Question: The top query looks in a table that will only ever have one record per statement, so if a customer has 7 statements the number of rows should be 7 and the query would list them like so 1,2,3,4,5,6,7
The bottom query looks in a table which will have the 7 statements like above, but more often than not, they will be split, so if there is 2 lines for each statement there would be 14, i.e. 1,1,2,2,3,3,4,4,5,5,6,6,7,7
Now, what I'm trying to achieve is the following, the top query is fine as it is, however the bottom query needs to be made distinct. Look at result number 2 on the bottom image, I want this to come back as 1,2,3,4,5,6,7,8,9,10.
If there was a particular instance where the statements went up to 8 and 4 respectively, i would want 1,2,3,4,5,6,7,8. Basically It is in most cases duplicating the statement numbers for the bottom query and I would like it to just do a distinct occross the whole result, however I have tried putting a distinct in and it complains that order by items must be contained in the select statement if contained within a distinct, this ruins my query.
The ultimate aim of these two queries is to compare the top result set against the bottom and bring back only the ones that dont match (as that will mean I am missing a statement in the top queries table)
'''
--Shows the each consolidated statement number that exisits for that particular customer reference number within the dbo.rss table.
Select Main.cust_ref,
Left(CAST(Main.consolidatedstatements as varchar(max)),Len(CAST(Main.consolidatedstatements as varchar(max)))-1) As "consolidatedstatements"
From(Select distinct ST2.cust_ref,
(Select CAST(ST1.consolidated_stmt_num as varchar(max)) + ',' AS [text()]
From dbo.rss ST1
Where ST1.cust_ref = ST2.cust_ref
ORDER BY ST1.cust_ref
For XML PATH ('')) [consolidatedstatements]
From dbo.rss ST2) [Main]
--Shows the each consolidated statement number that exisits for that particular customer reference number within the dbo.SC table.
Select Main.cust_ref,
Left(CAST(Main.consolidatedstatements as varchar(max)),Len(CAST(Main.consolidatedstatements as varchar(max)))-1) As "consolidatedstatements"
From(Select distinct ST2.cust_ref,
(Select CAST(ST1.consolidated_stmt_num as varchar(max)) + ',' AS [text()]
From dbo.SC ST1
Where ST1.cust_ref = ST2.cust_ref
ORDER BY ST1.cust_ref
For XML PATH ('')) [consolidatedstatements]
From dbo.SC ST2) [Main]
'''

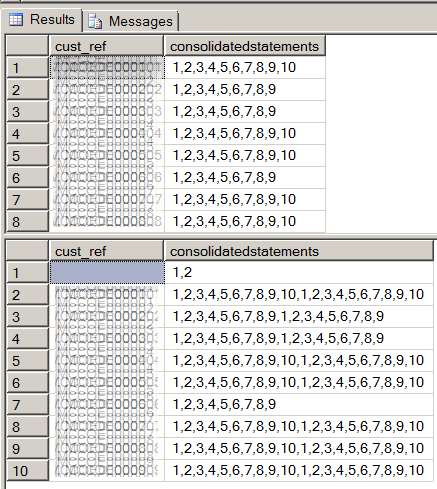
Answer: '''
CREATE TABLE #rss(cust_ref VARCHAR(32), consolidated_stmt_num INT);
CREATE TABLE #SC(cust_ref VARCHAR(32), consolidated_stmt_num INT);
INSERT #SC VALUES
('A',1),('A',2),('A',3),('A',4),('A',5),('A',6),('A',7),('A',8),('A',9),
('B',1),('B',2),('B',3),('B',4),('B',5),('B',6),('B',7),('B',8),('B',9),
('C',1),('C',2),('C',3),('C',4),('C',5),('C',6),('C',7),('C',8),('C',9);
-- missing A,7 and C,2/C,4:
INSERT #rss VALUES
('A',1),('A',2),('A',3),('A',4),('A',5),('A',6), ('A',8),('A',9),
('B',1),('B',2),('B',3),('B',4),('B',5),('B',6),('B',7),('B',8),('B',9),
('C',1), ('C',3), ('C',5),('C',6),('C',7),('C',8),('C',9);
GO
'''
-- This alone will tell you the cust_refs with missing statements (and which ones they are):
'''
SELECT cust_ref, consolidated_stmt_num FROM #SC
EXCEPT
SELECT cust_ref, consolidated_stmt_num FROM #rss;
'''
-- This will allow you to get the full concatenated list from each table, on one line:
'''
;WITH x AS
(
SELECT DISTINCT cust_ref FROM
(
SELECT cust_ref, consolidated_stmt_num FROM #SC
EXCEPT
SELECT cust_ref, consolidated_stmt_num FROM #rss
) AS y
)
SELECT x.cust_ref,
rss = STUFF((SELECT ',' + CONVERT(VARCHAR(12), r.consolidated_stmt_num)
FROM #rss AS r WHERE r.cust_ref = x.cust_ref
ORDER BY r.cust_ref
FOR XML PATH(''), TYPE).value('./text()[1]','varchar(max)'),1,1,''),
sc = STUFF((SELECT ',' + CONVERT(VARCHAR(12), s.consolidated_stmt_num)
FROM #SC AS s WHERE s.cust_ref = x.cust_ref
ORDER BY s.cust_ref
FOR XML PATH(''), TYPE).value('./text()[1]','varchar(max)'),1,1,'')
FROM x;
'''
-- if you need them on separate lines:
'''
;WITH x AS
(
SELECT DISTINCT cust_ref FROM
(
SELECT cust_ref, consolidated_stmt_num FROM #SC
EXCEPT
SELECT cust_ref, consolidated_stmt_num FROM #rss
) AS y
)
SELECT x.cust_ref, source = 'rss',
list = STUFF((SELECT ',' + CONVERT(VARCHAR(12), r.consolidated_stmt_num)
FROM #rss AS r WHERE r.cust_ref = x.cust_ref
ORDER BY r.cust_ref
FOR XML PATH(''), TYPE).value('./text()[1]','varchar(max)'),1,1,'')
FROM x
UNION ALL SELECT x.cust_ref, 'sc',
list = STUFF((SELECT ',' + CONVERT(VARCHAR(12), s.consolidated_stmt_num)
FROM #SC AS s WHERE s.cust_ref = x.cust_ref
ORDER BY s.cust_ref
FOR XML PATH(''), TYPE).value('./text()[1]','varchar(max)'),1,1,'')
FROM x
ORDER BY cust_ref, source;
'''
-- clean up:
'''
DROP TABLE #rss, #SC;
'''